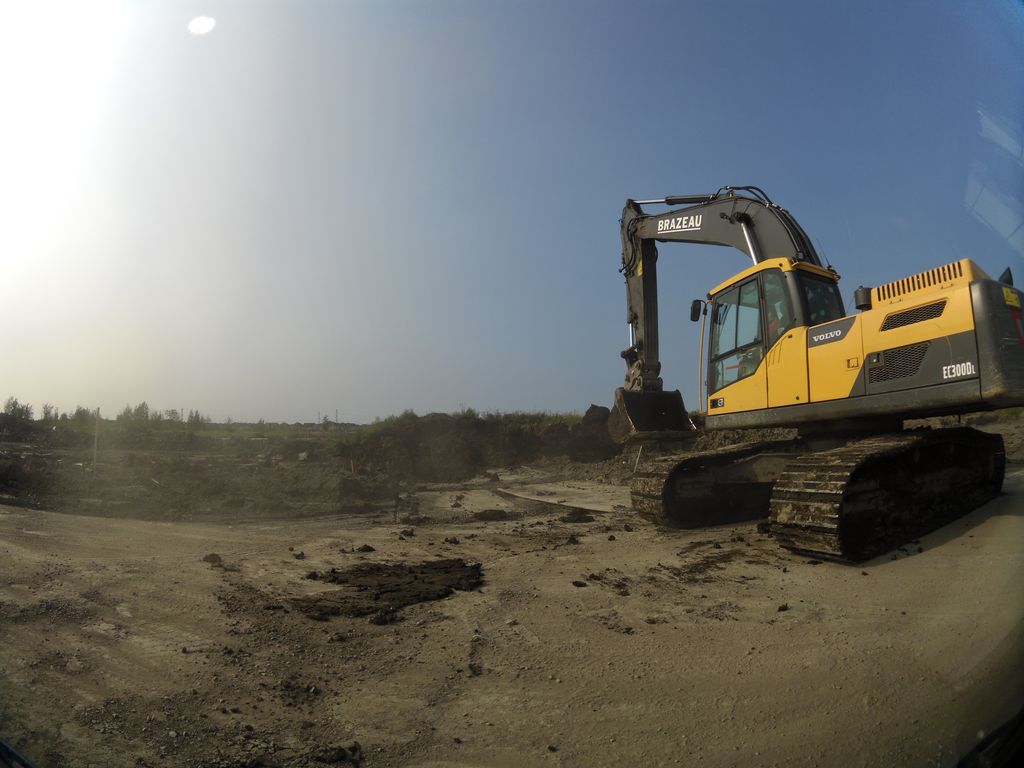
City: ottawa-gatineau